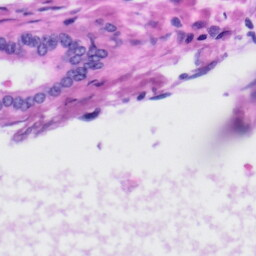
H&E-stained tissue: Liver